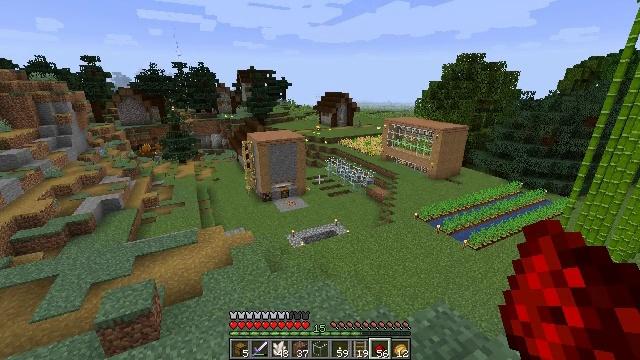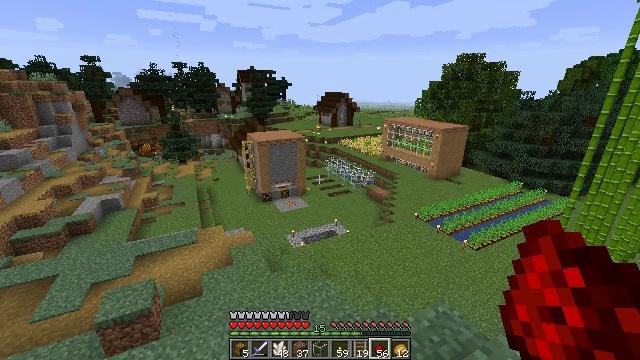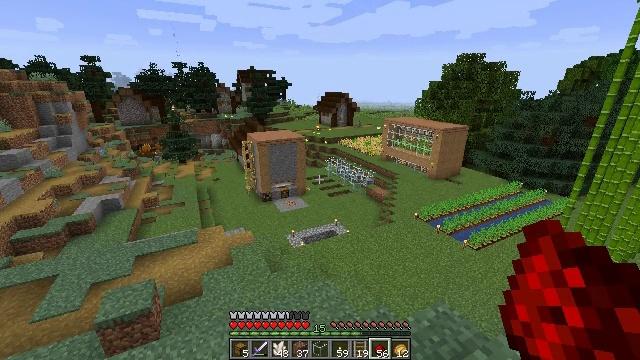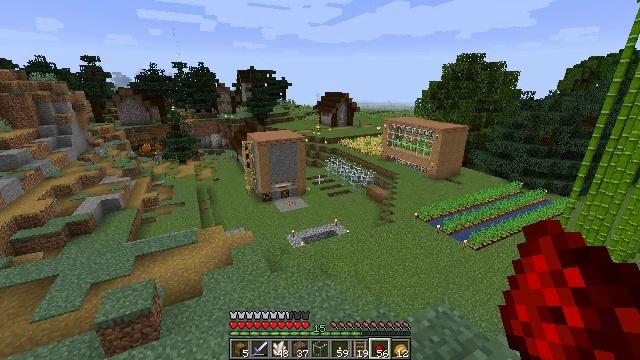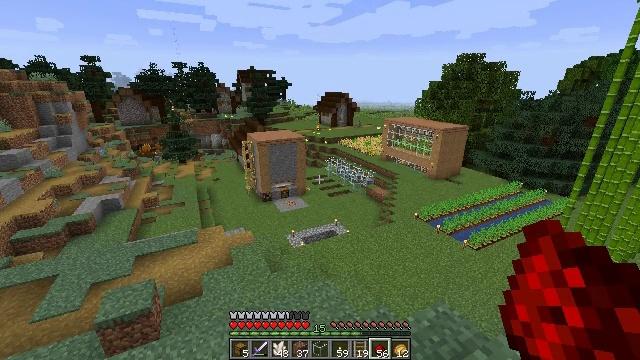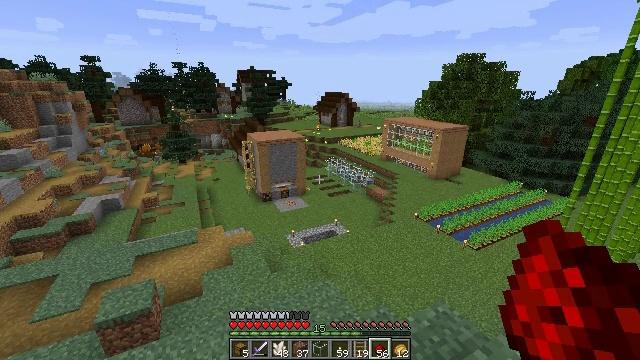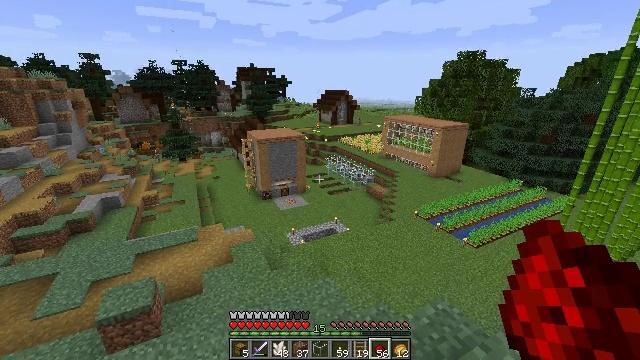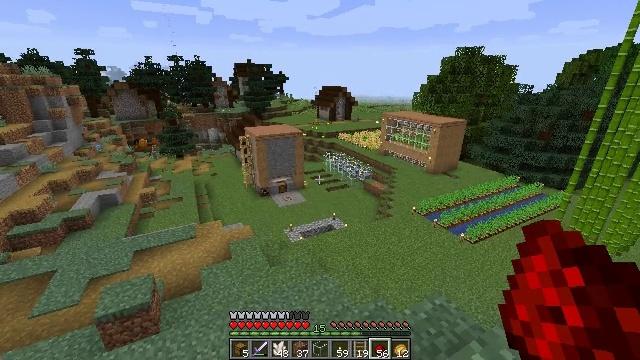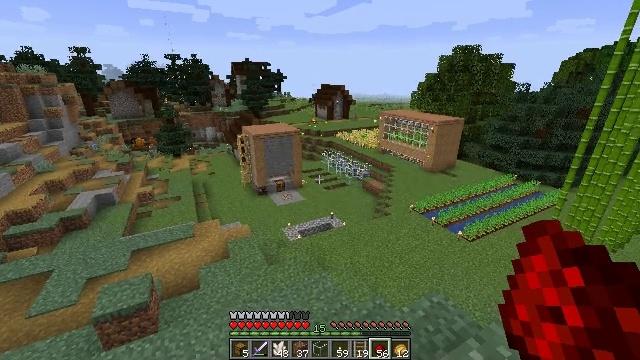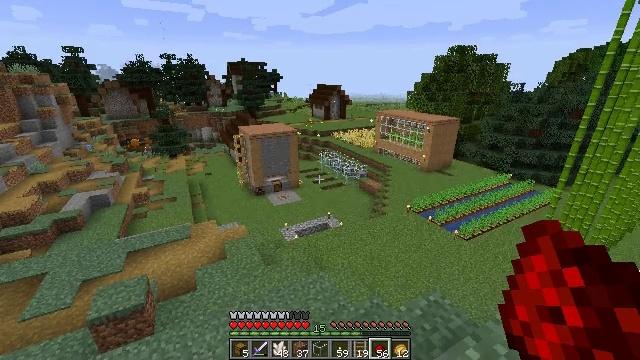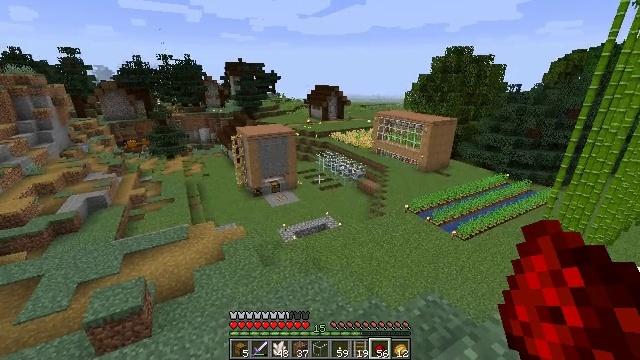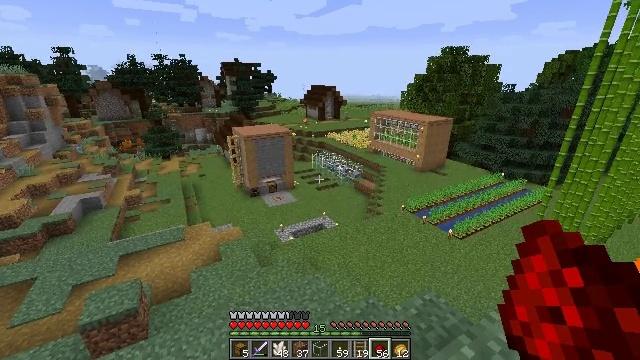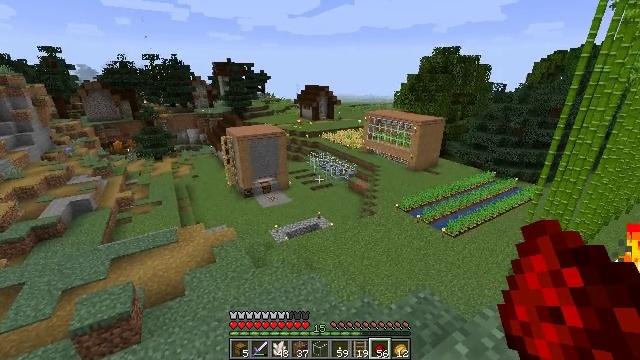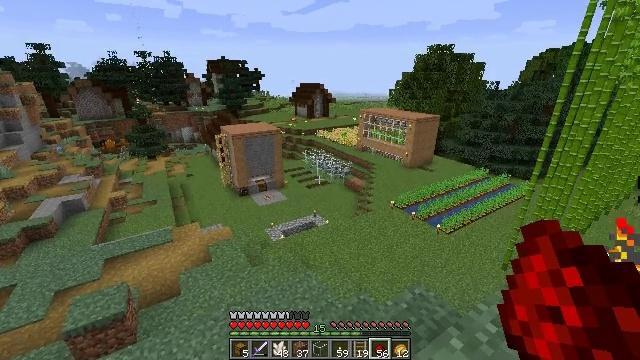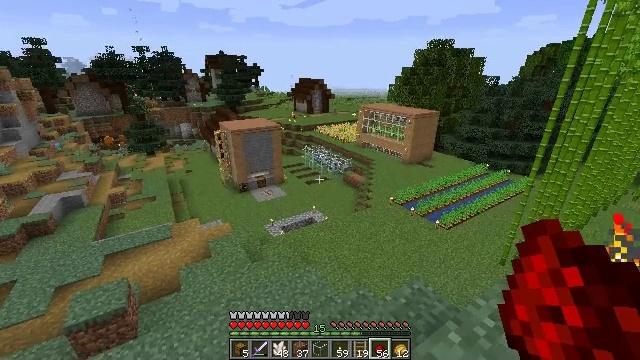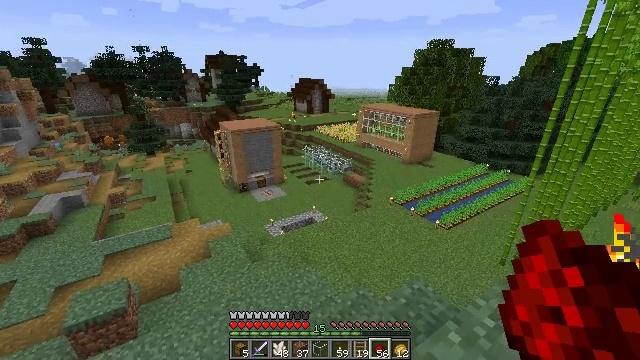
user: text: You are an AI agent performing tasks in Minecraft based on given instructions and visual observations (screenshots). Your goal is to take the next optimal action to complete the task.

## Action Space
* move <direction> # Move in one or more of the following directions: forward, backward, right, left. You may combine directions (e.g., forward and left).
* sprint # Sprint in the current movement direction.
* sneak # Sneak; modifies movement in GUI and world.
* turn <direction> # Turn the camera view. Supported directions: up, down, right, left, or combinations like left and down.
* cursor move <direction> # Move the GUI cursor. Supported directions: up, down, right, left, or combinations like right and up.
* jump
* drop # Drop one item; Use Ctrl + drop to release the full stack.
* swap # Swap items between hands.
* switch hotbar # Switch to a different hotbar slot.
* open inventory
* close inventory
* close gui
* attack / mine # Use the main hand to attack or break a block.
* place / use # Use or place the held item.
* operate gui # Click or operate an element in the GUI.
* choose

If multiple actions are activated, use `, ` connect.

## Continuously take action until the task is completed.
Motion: motion action
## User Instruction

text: Create black dye from resources.
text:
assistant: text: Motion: no_op
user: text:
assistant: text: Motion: no_op
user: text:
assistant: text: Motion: no_op
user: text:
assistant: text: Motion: no_op
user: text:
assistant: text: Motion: no_op
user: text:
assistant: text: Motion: no_op
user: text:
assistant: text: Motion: no_op
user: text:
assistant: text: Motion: no_op
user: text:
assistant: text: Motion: no_op
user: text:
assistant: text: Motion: no_op
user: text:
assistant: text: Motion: no_op
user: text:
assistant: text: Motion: turn right
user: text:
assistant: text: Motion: turn right
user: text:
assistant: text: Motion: no_op
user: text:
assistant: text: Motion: no_op
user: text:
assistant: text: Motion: no_op
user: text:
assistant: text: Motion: no_op
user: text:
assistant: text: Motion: no_op
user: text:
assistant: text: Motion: turn right
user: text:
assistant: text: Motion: turn right and down
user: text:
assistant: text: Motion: turn right and down
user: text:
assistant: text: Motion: turn right
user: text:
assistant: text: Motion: turn right
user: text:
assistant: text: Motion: turn right
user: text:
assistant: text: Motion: turn right
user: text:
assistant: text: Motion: turn right and up
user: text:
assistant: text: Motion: turn up
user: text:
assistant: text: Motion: no_op
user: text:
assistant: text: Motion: no_op
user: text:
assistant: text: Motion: no_op